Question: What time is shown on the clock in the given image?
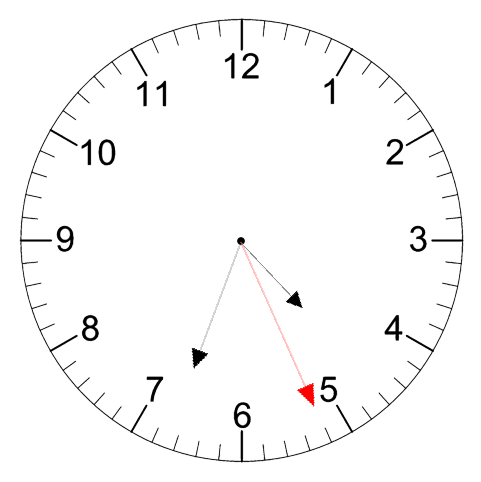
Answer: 04:33:26